Milling tool wear sample.
Tool blade image: 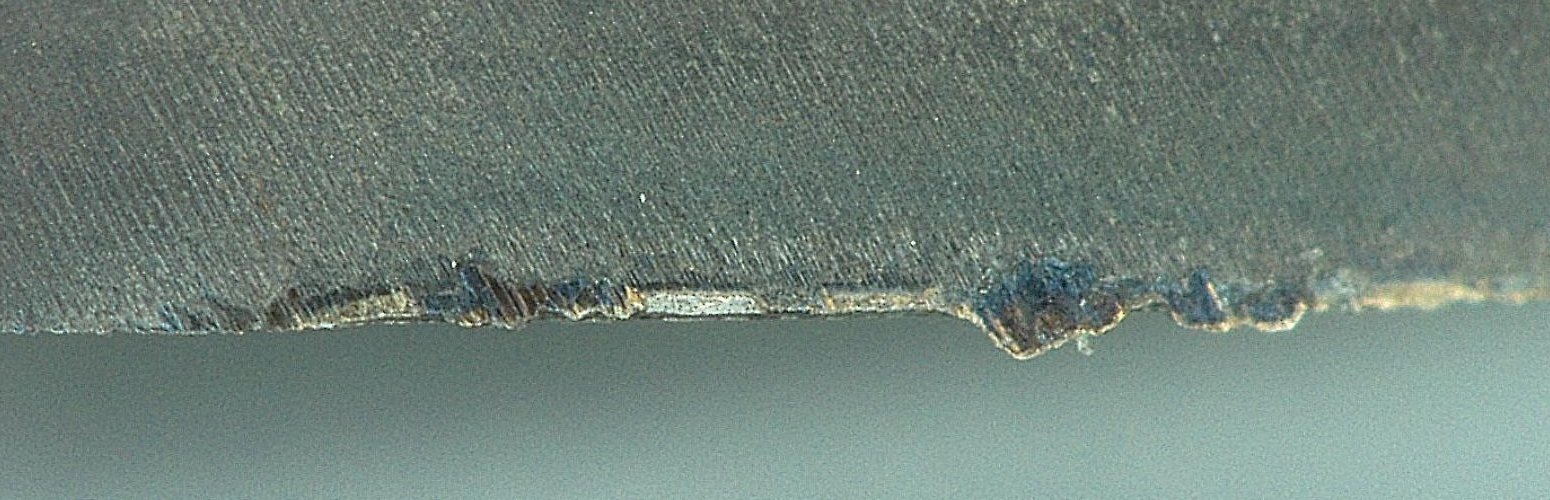
Chip image: 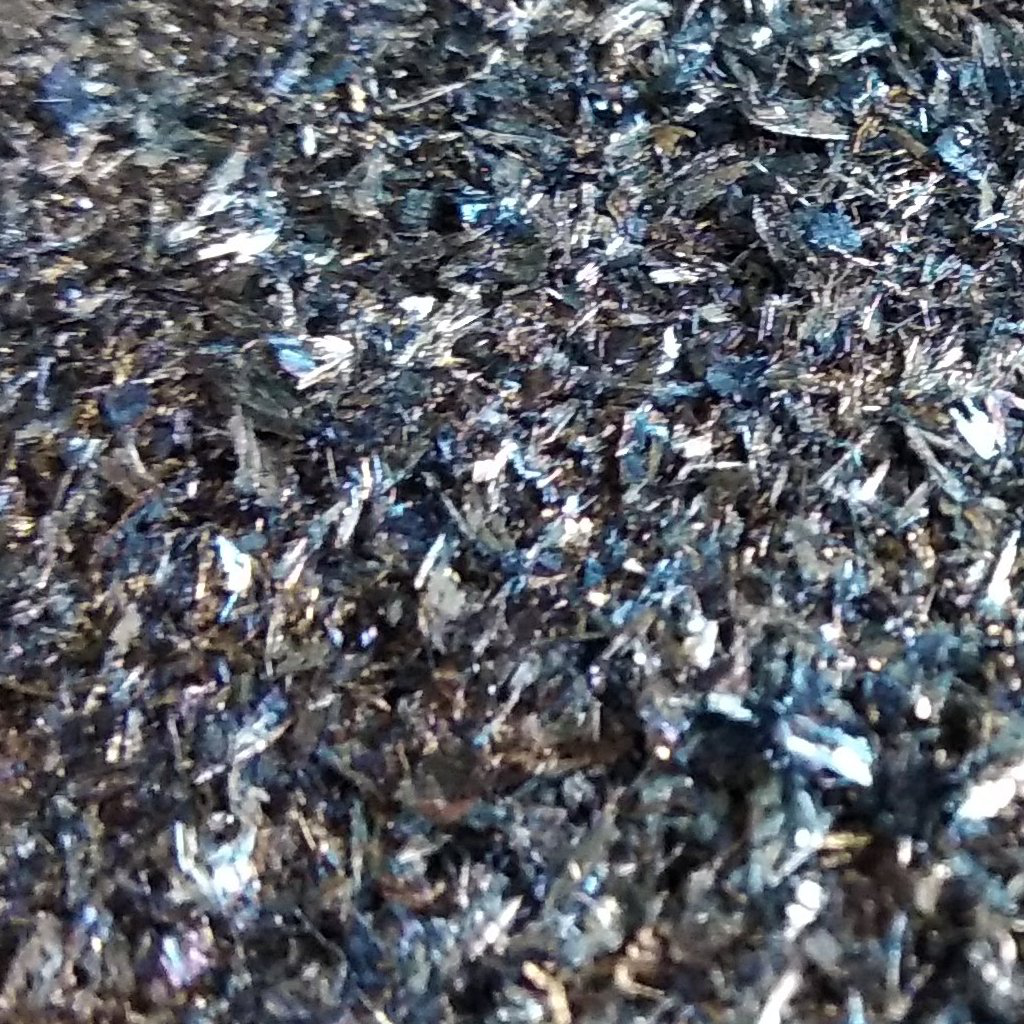
Workpiece image: 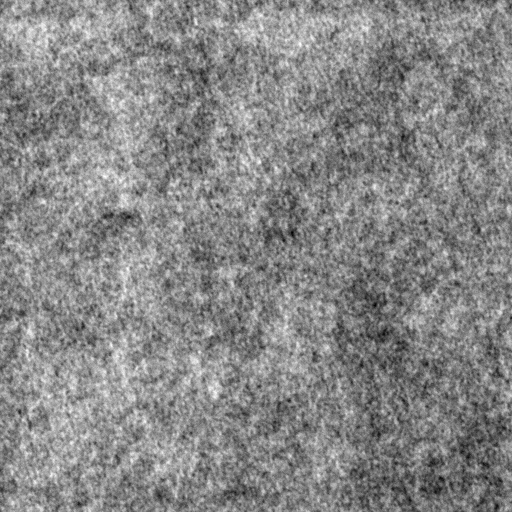
Tool wear state: dulled
Gaps: 28.92
Flank wear: 161.09
Overhang: 43.01
Force-signal Mel-spectrograms (X, Y, Z axes): 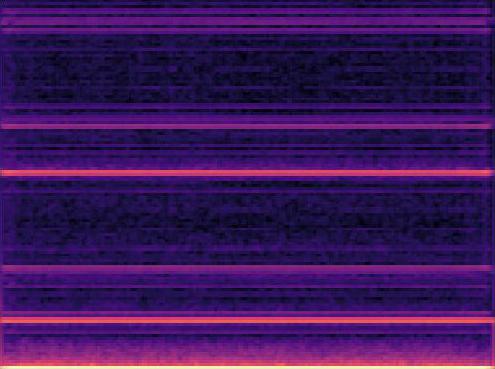 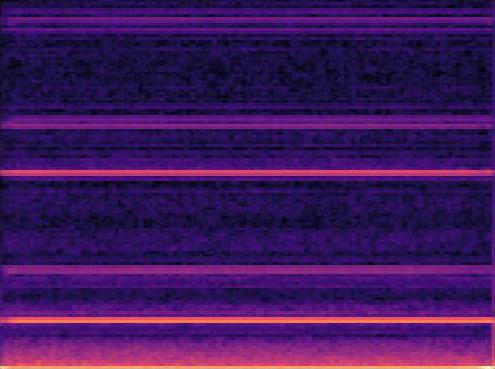 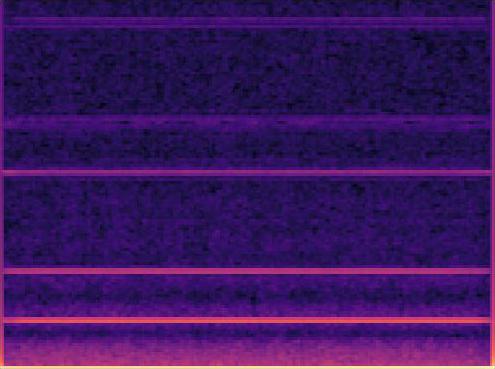
Force-signal scalograms (X, Y, Z axes): 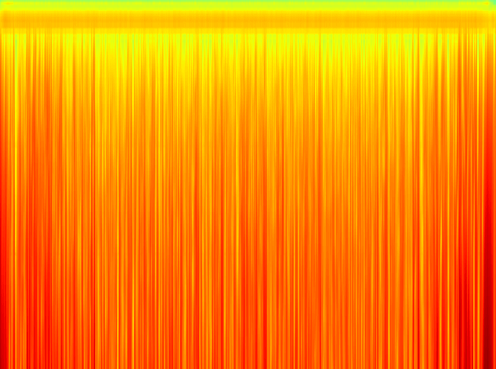 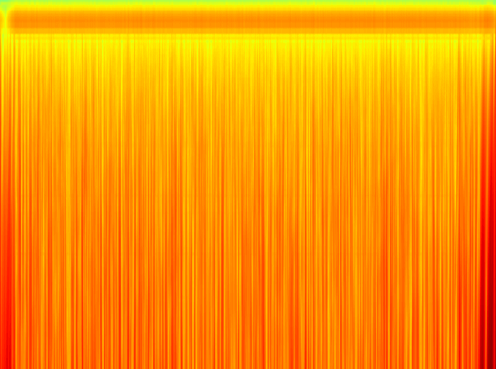 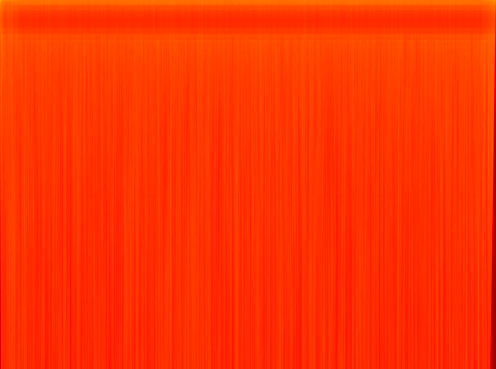
Force phase: accelerated_severe_wear